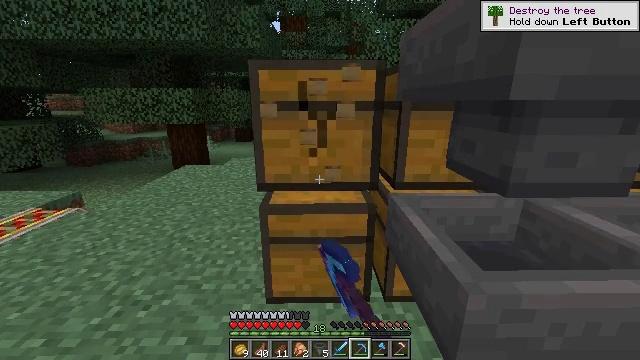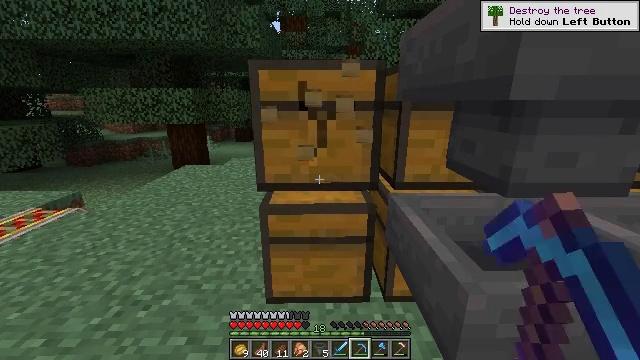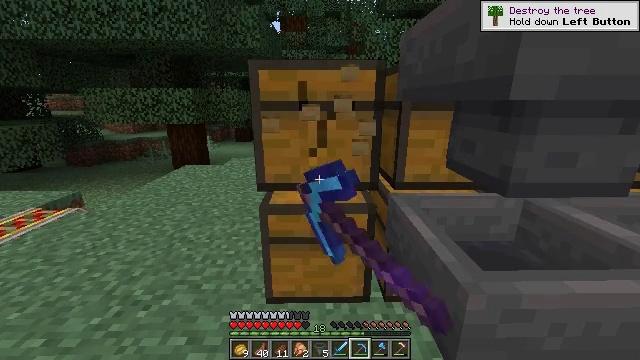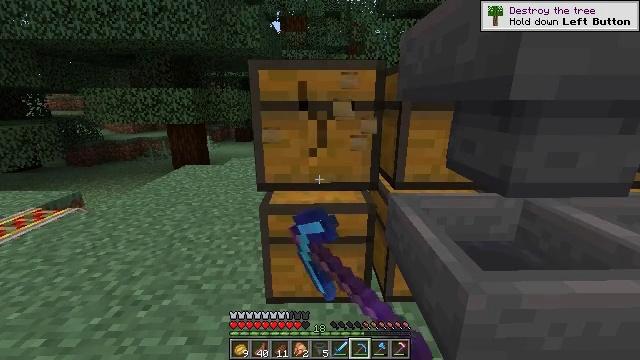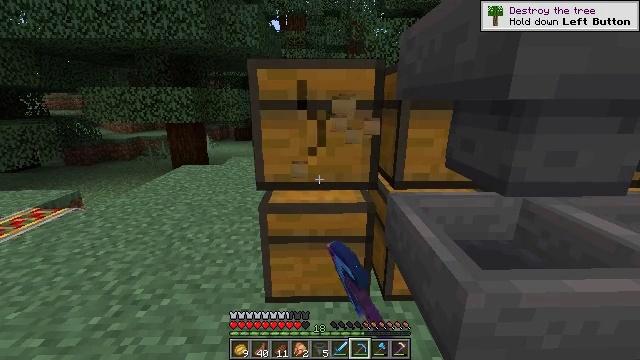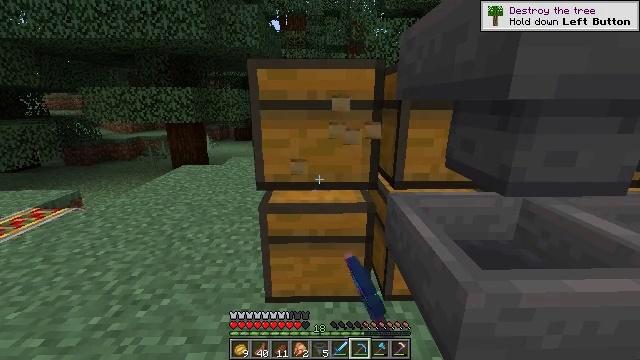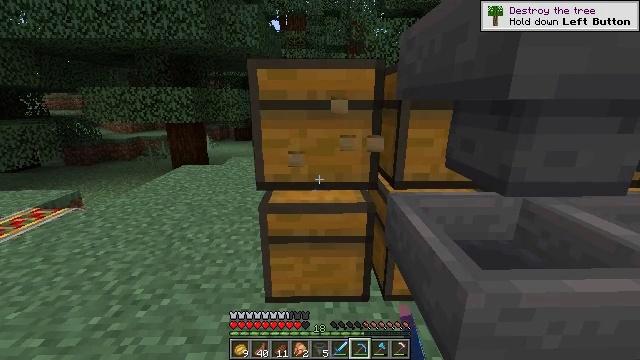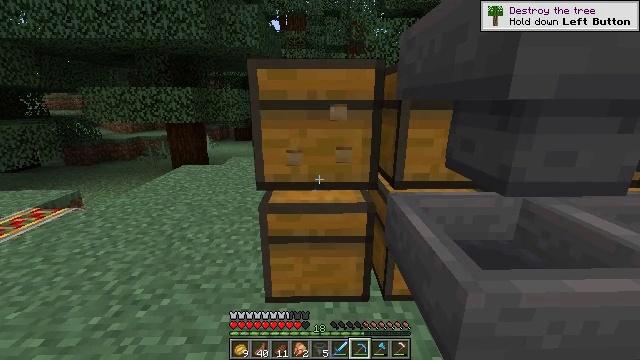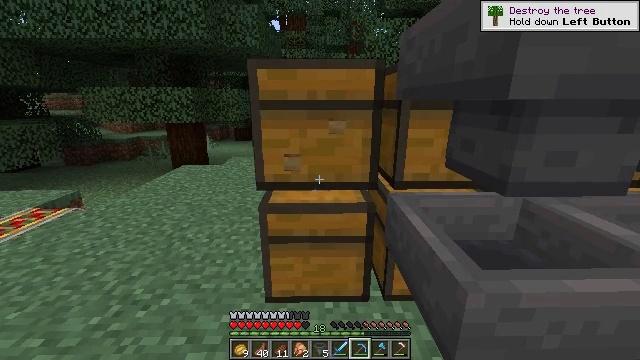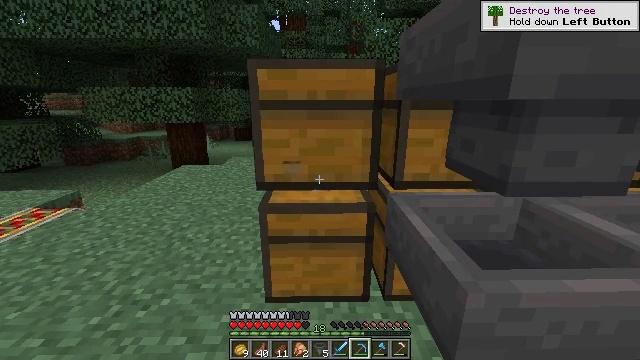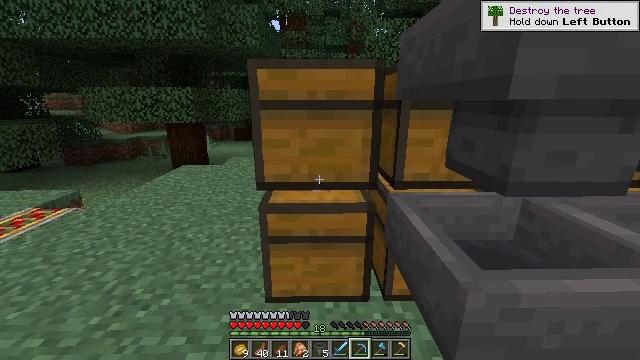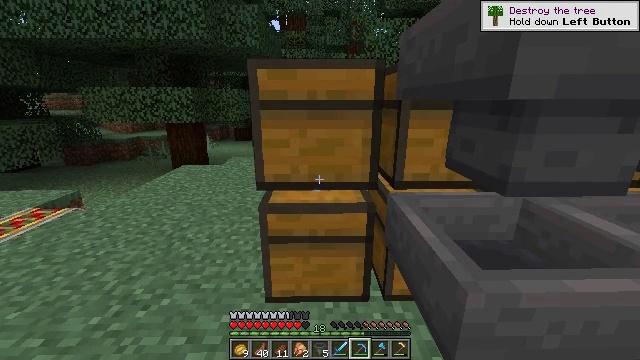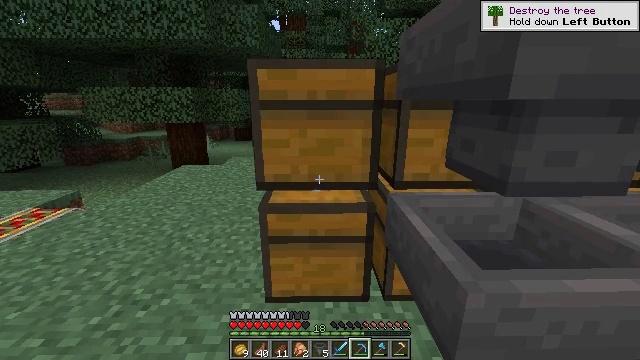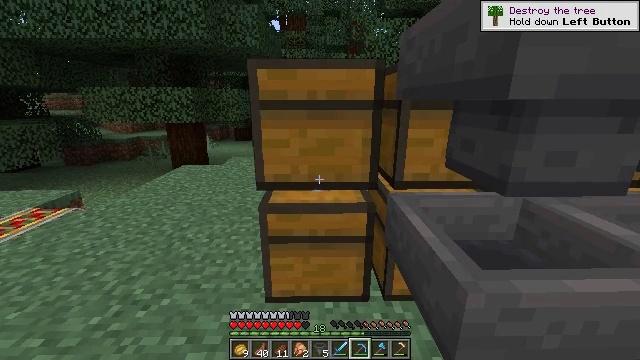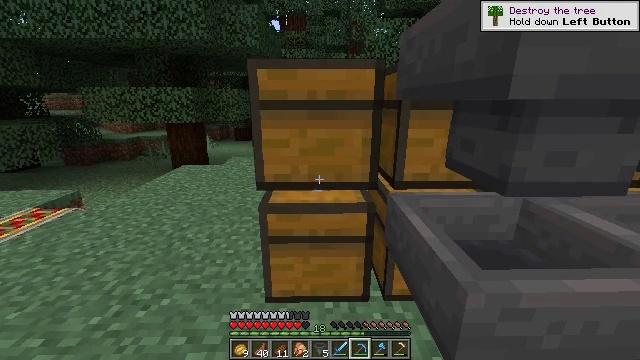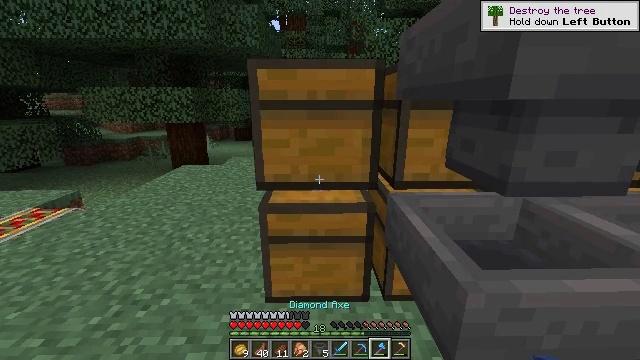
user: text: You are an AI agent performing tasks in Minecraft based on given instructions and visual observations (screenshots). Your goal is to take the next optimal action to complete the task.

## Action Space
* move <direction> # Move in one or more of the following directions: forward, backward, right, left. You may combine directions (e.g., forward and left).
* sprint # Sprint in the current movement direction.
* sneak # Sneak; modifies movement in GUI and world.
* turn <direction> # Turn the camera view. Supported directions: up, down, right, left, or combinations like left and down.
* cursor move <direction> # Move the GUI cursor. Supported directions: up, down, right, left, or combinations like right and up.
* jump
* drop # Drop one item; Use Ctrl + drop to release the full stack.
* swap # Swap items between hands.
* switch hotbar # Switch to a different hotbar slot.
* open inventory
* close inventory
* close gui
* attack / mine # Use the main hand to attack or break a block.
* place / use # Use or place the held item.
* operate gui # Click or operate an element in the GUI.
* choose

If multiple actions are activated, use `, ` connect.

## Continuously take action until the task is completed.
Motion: motion action
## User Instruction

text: mine block trapped chest
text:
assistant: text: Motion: attack / mine
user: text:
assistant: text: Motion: attack / mine
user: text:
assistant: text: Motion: attack / mine
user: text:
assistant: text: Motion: attack / mine
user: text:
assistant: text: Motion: no_op
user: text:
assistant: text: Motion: no_op
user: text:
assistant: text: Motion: no_op
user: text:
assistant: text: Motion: no_op
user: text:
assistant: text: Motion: no_op
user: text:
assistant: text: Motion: no_op
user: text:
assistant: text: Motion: no_op
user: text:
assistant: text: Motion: no_op
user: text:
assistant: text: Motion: no_op
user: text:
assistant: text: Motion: no_op
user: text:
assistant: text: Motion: no_op
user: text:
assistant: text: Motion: no_op
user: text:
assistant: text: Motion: no_op
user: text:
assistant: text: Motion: no_op
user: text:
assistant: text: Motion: no_op
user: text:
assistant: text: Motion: turn up
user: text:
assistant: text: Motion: turn up
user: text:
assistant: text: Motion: turn up
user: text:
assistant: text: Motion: no_op
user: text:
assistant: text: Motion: no_op
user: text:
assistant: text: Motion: no_op
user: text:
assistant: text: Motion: no_op
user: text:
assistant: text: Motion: turn up
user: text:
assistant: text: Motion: no_op
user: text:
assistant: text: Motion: attack / mine
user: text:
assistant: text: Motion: attack / mine